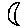
Label: moon